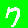
Digit: 7